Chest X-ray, PA view. Patient: 33 years old, sex M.
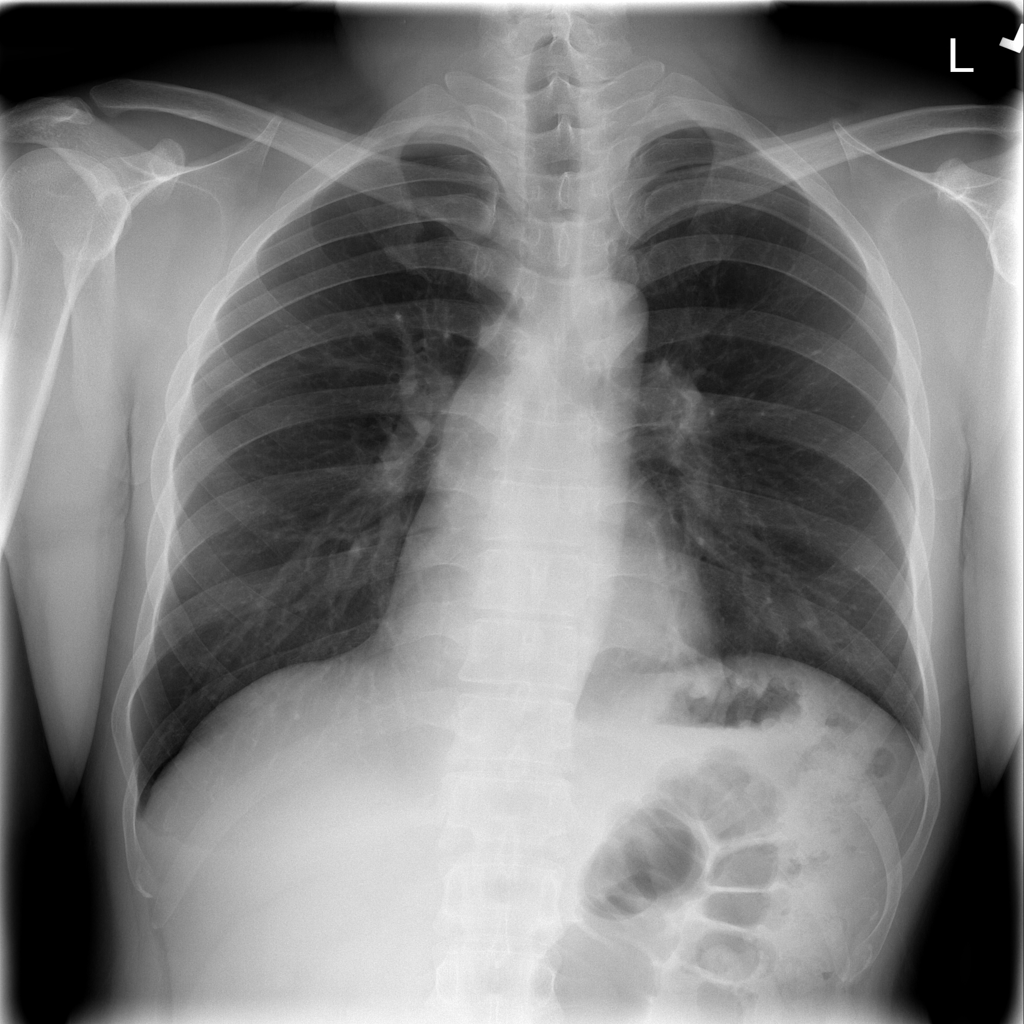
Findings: No Finding